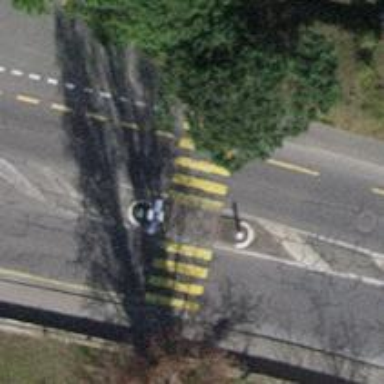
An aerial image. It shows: Secondary road with asphalt surface and sidewalks on both sides.